Field crop: maize
Growth stage: 2
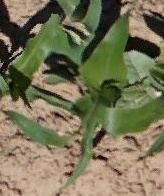
Species: maize